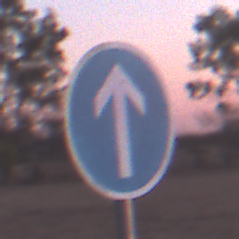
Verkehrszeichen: VorgeschriebeneFahrtrichtungGeradeaus
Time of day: SunriseSunset
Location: Outdoor (Nature)
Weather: Clear
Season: NotSpecified
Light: Natural